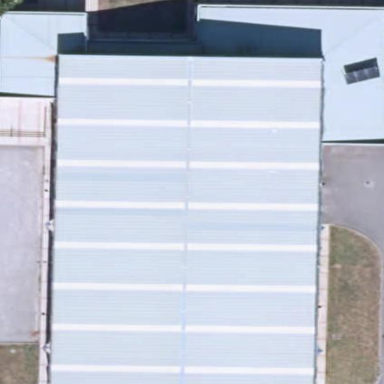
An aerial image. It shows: Sports centre building.